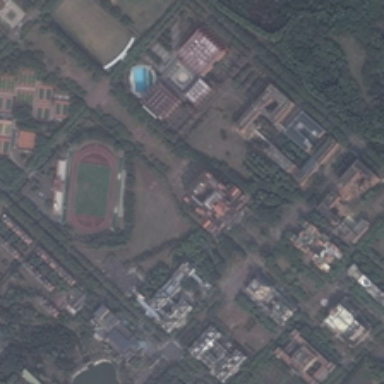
Many dark green plants in the school .